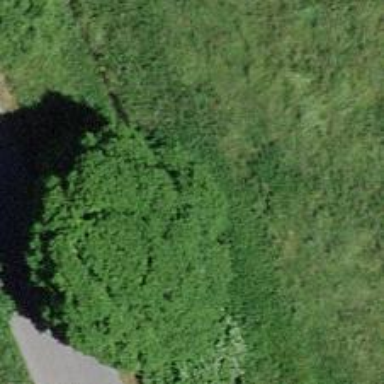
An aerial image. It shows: Hedge acting as barrier.